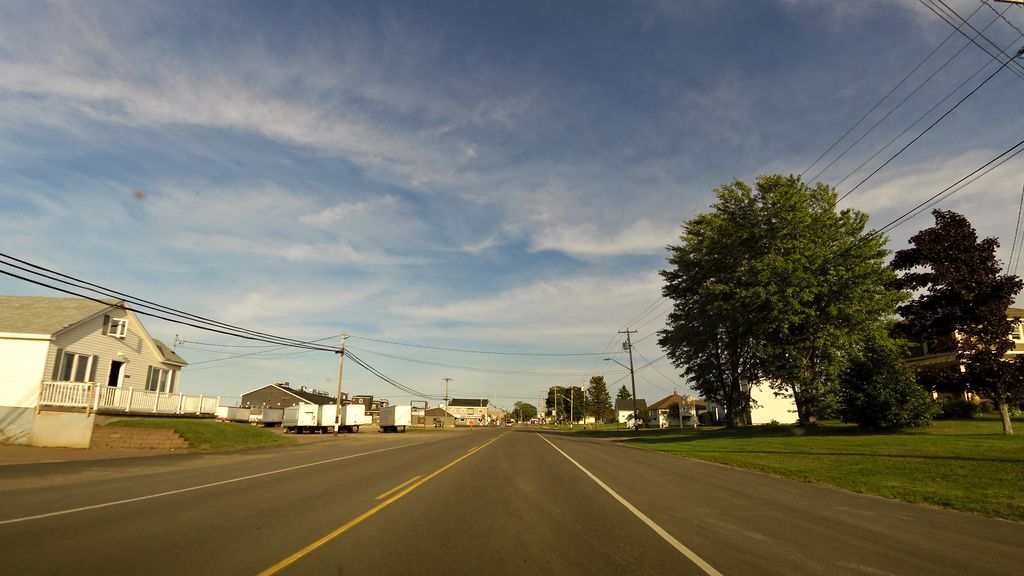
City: charlottetown